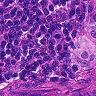
Metastatic tissue present: no